Question: I'm about to invite a bunch of external testers to our pre-release (it's already been approved by Apple). Once I "Send Invites", is it possible to . Or would I have to create another pre-release.
I can't find a clear answer in the TestFlight docs. Thanks in advance!

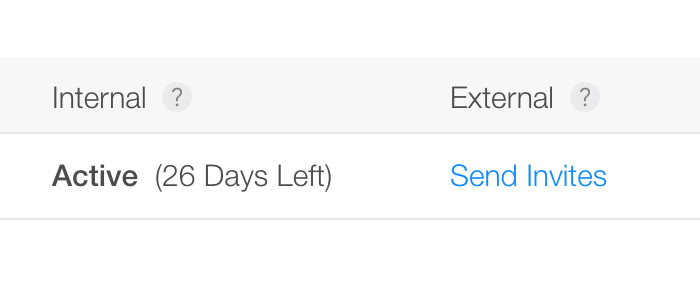
Answer: Yes, no problem. Later you can invite more external users: they will be offered the current build.